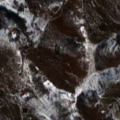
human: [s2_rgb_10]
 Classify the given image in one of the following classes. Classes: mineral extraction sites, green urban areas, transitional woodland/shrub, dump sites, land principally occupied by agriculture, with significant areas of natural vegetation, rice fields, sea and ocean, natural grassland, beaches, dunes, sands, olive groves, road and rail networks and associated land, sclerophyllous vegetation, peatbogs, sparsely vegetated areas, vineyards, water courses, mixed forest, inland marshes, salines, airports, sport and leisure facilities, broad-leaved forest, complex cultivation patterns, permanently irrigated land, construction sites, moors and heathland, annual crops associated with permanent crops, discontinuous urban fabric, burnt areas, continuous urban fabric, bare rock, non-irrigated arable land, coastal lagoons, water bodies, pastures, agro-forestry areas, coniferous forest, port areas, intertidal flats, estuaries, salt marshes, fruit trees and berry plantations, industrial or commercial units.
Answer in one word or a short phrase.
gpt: complex cultivation patterns, land principally occupied by agriculture, with significant areas of natural vegetation, broad-leaved forest, natural grassland, transitional woodland/shrub